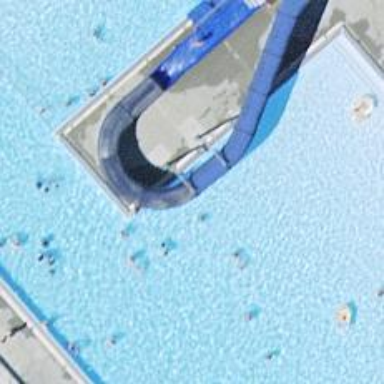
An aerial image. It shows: Playground with water-themed slide.